Aerial crown-view tile of a tropical tree (Barro Colorado Island, Panama), acquired 20250915:
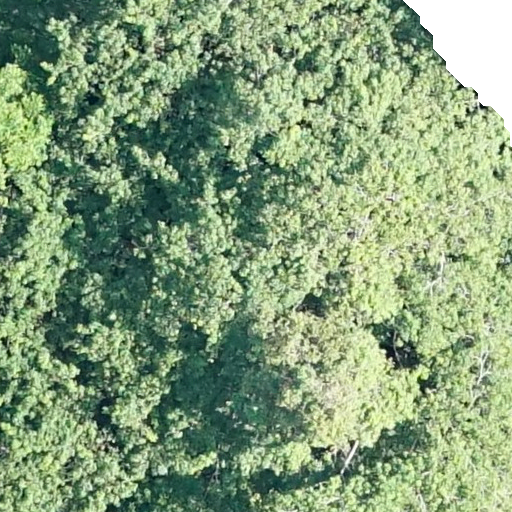
Species: Hura crepitans
GBIF accepted scientific name: Hura crepitans
Crown area: 534.819 m²